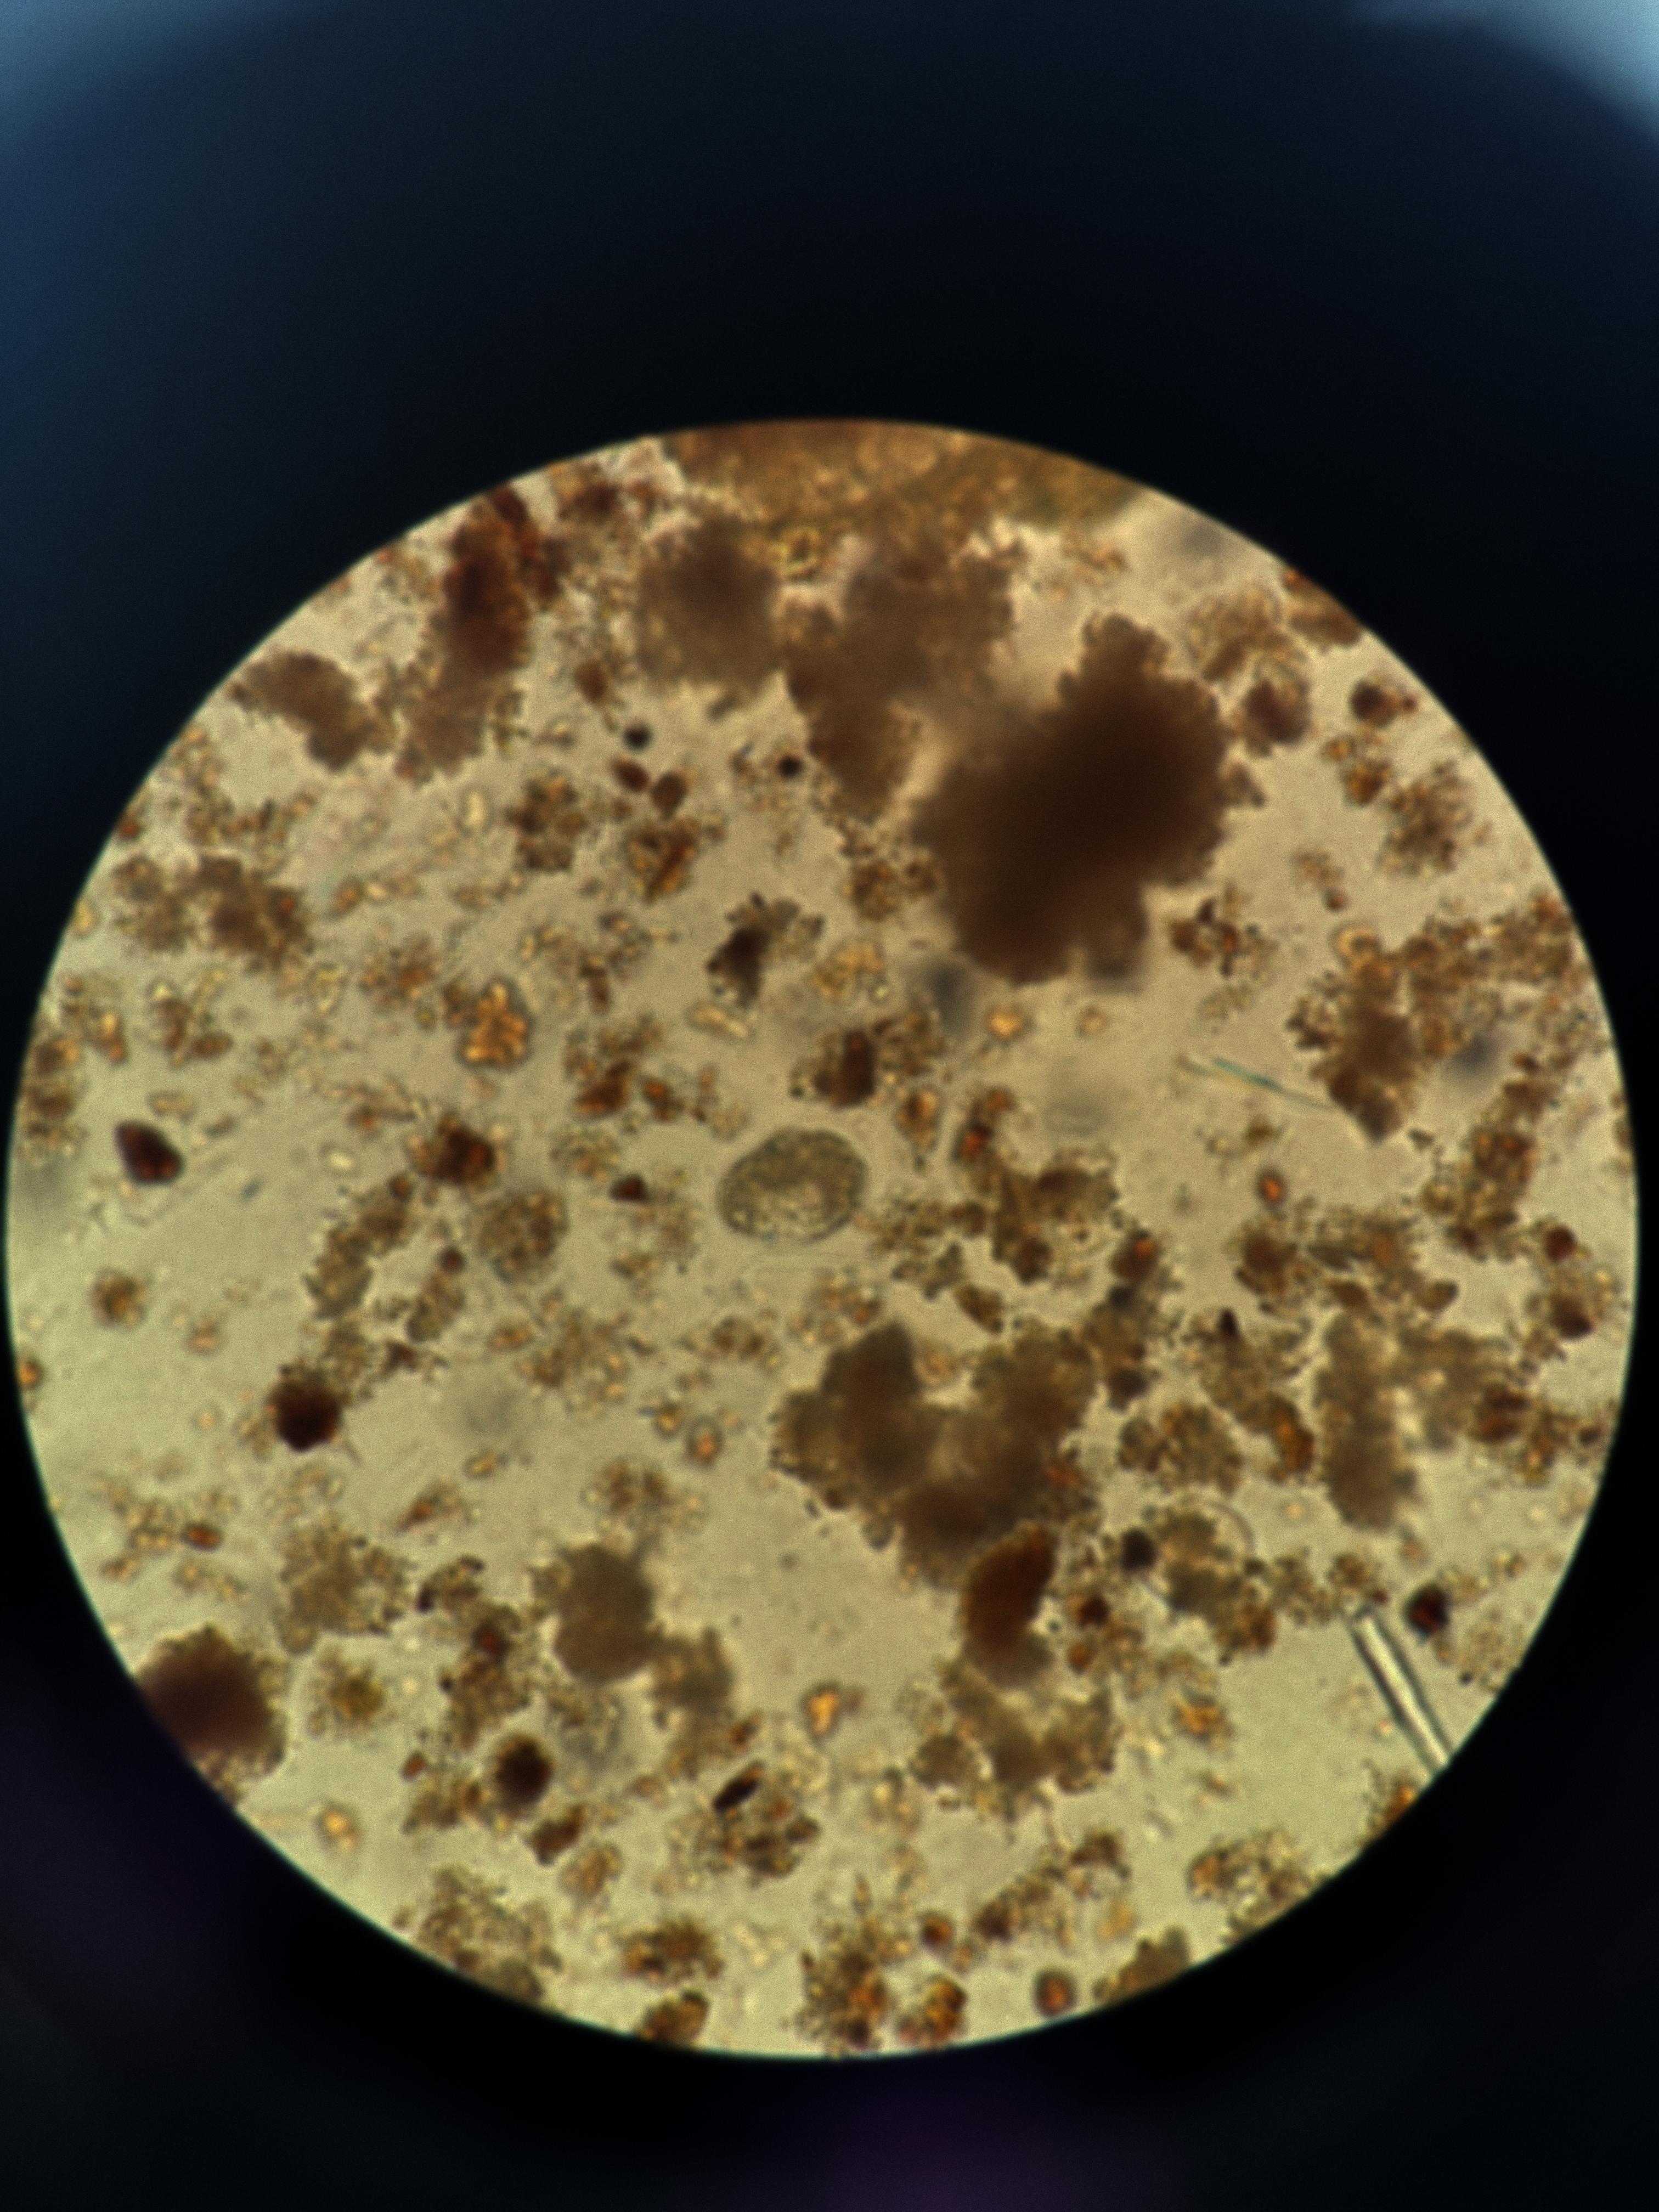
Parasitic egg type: Hookworm egg